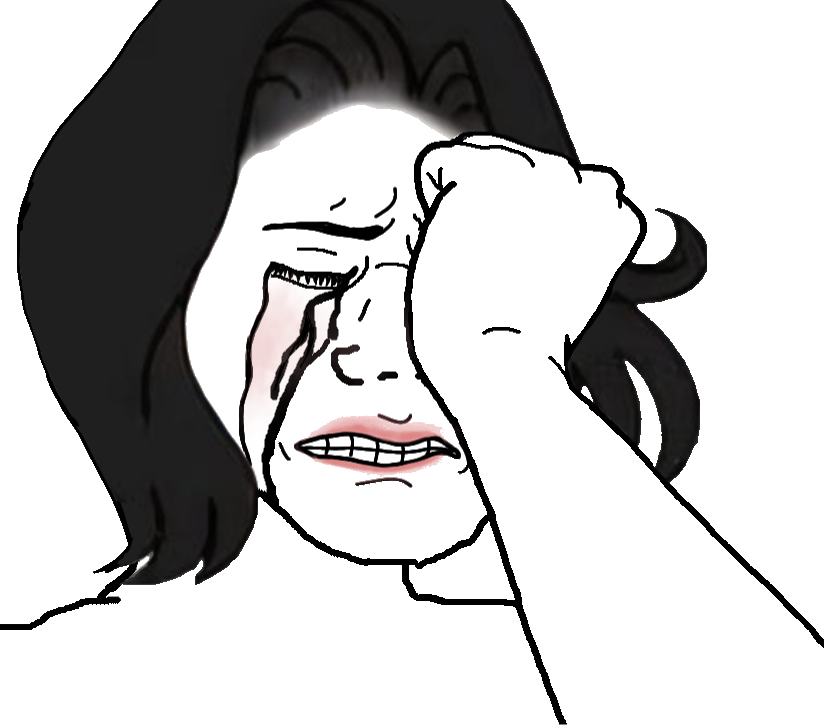
Label: 5_Doomer_Girl